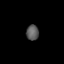
Tissue: skin
Cell type: Epithelial cells
Senescence score: 0.2617
Nuclear area (px): 186
Mean DAPI intensity: 90.145